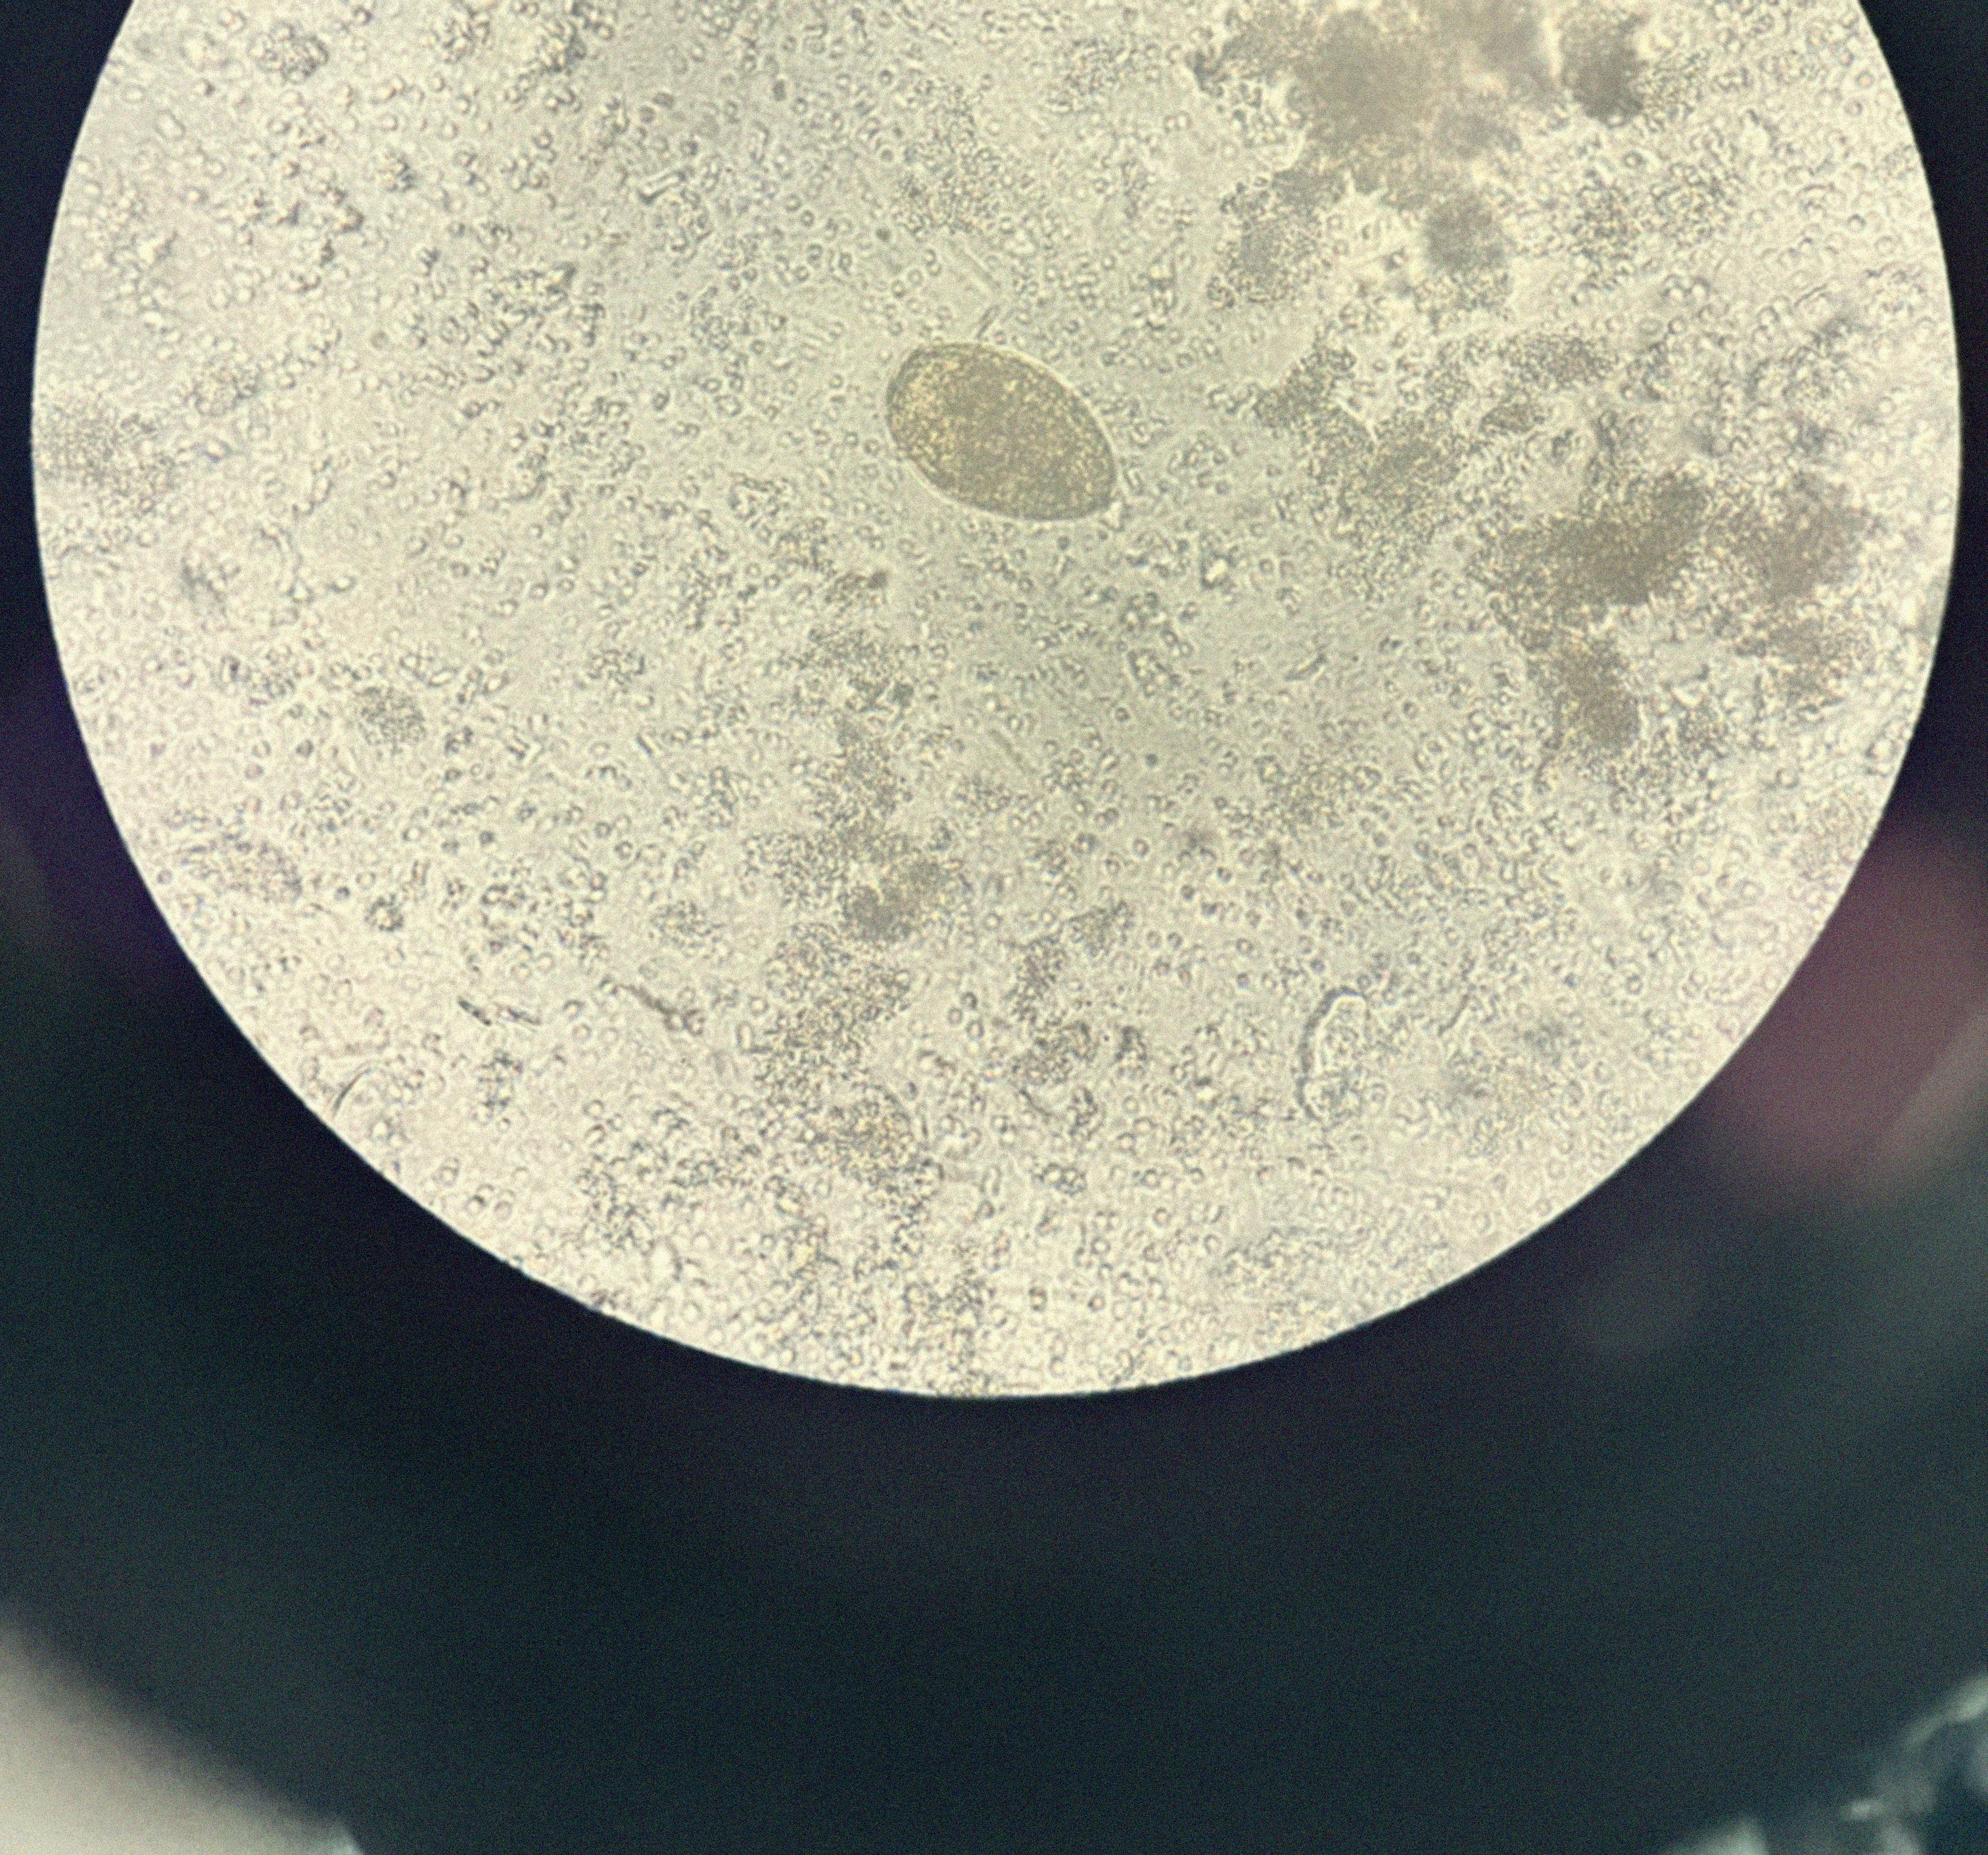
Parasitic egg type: Paragonimus spp